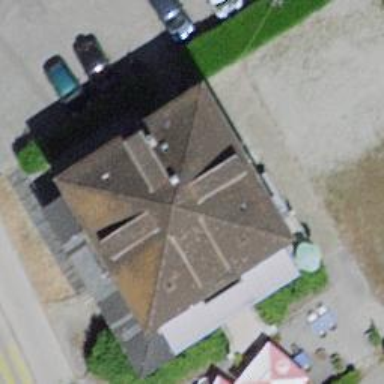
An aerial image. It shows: Bar.